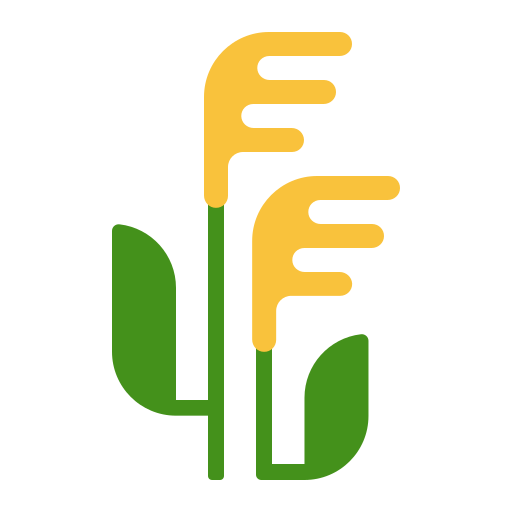
sheaf of rice flat